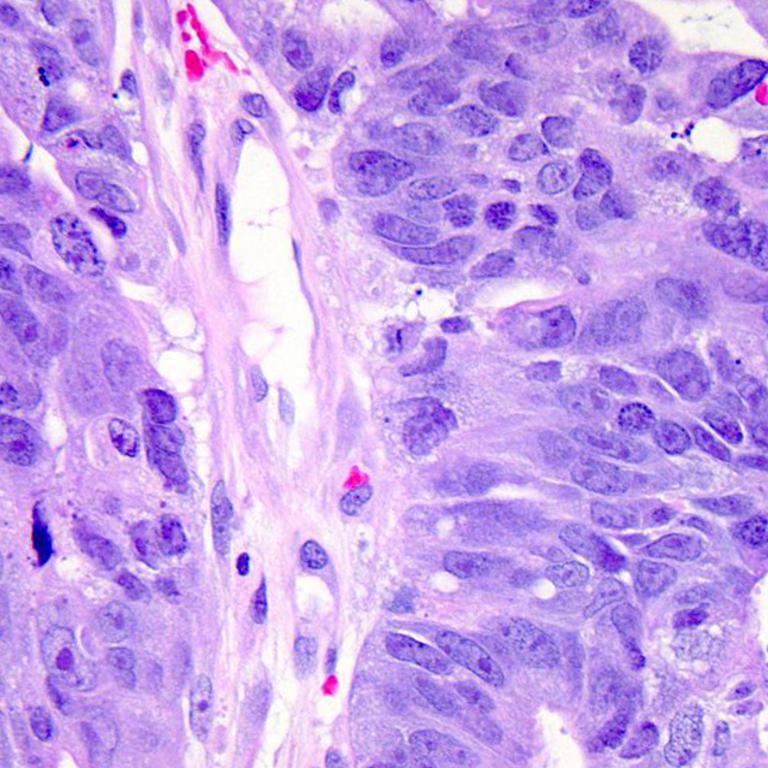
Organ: colon
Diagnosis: adenocarcinomas